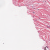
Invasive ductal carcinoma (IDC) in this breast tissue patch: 0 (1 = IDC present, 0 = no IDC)